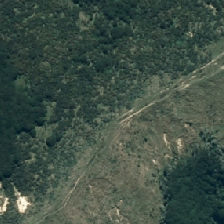
Land cover: high_producing_grassland